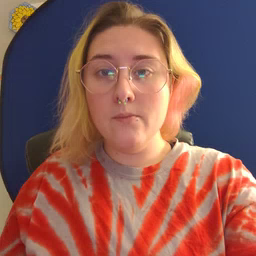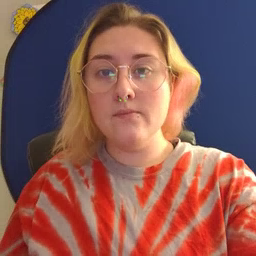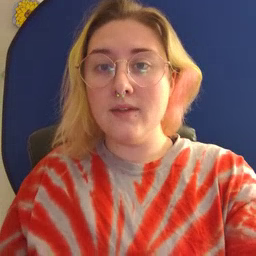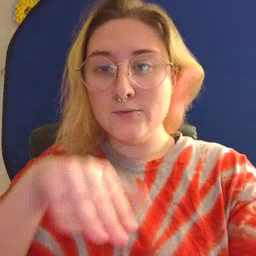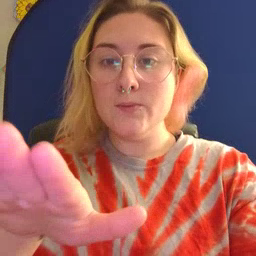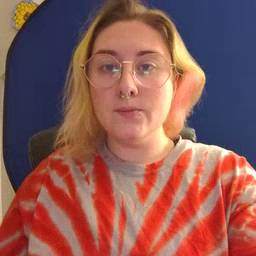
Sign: into